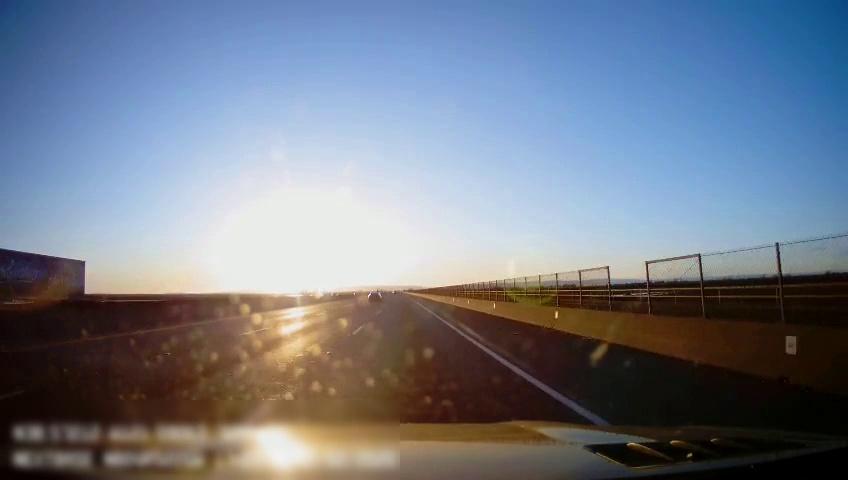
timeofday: Day
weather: Sunny
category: Drivable Space
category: Vehicles | Car
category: Vehicles | Truck
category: Lanes | Alternate Lane
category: Lanes | Current Lane
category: Lanes | Current Lane
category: Lanes | Alternate Lane